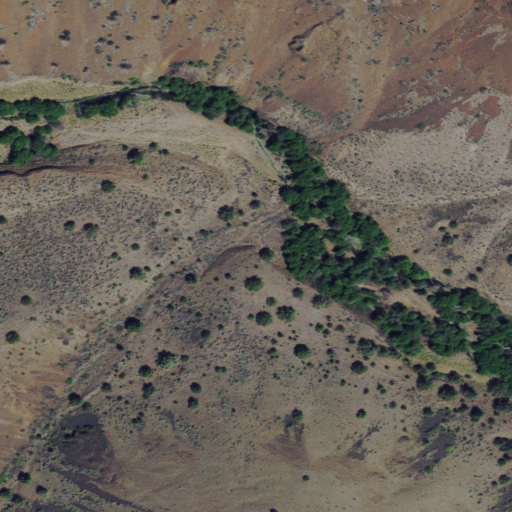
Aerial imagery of valley in Oregon named White Canyon containing shrub, evergreen forest, and grassland